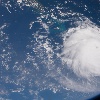
Label: cloud